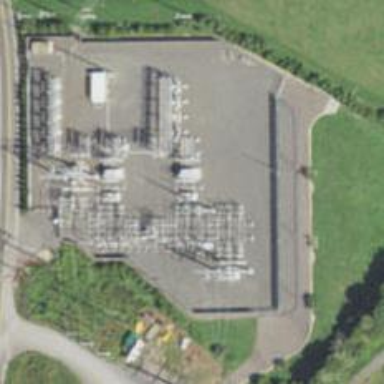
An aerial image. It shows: Switch for power supply.